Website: crate-barrel
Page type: cart
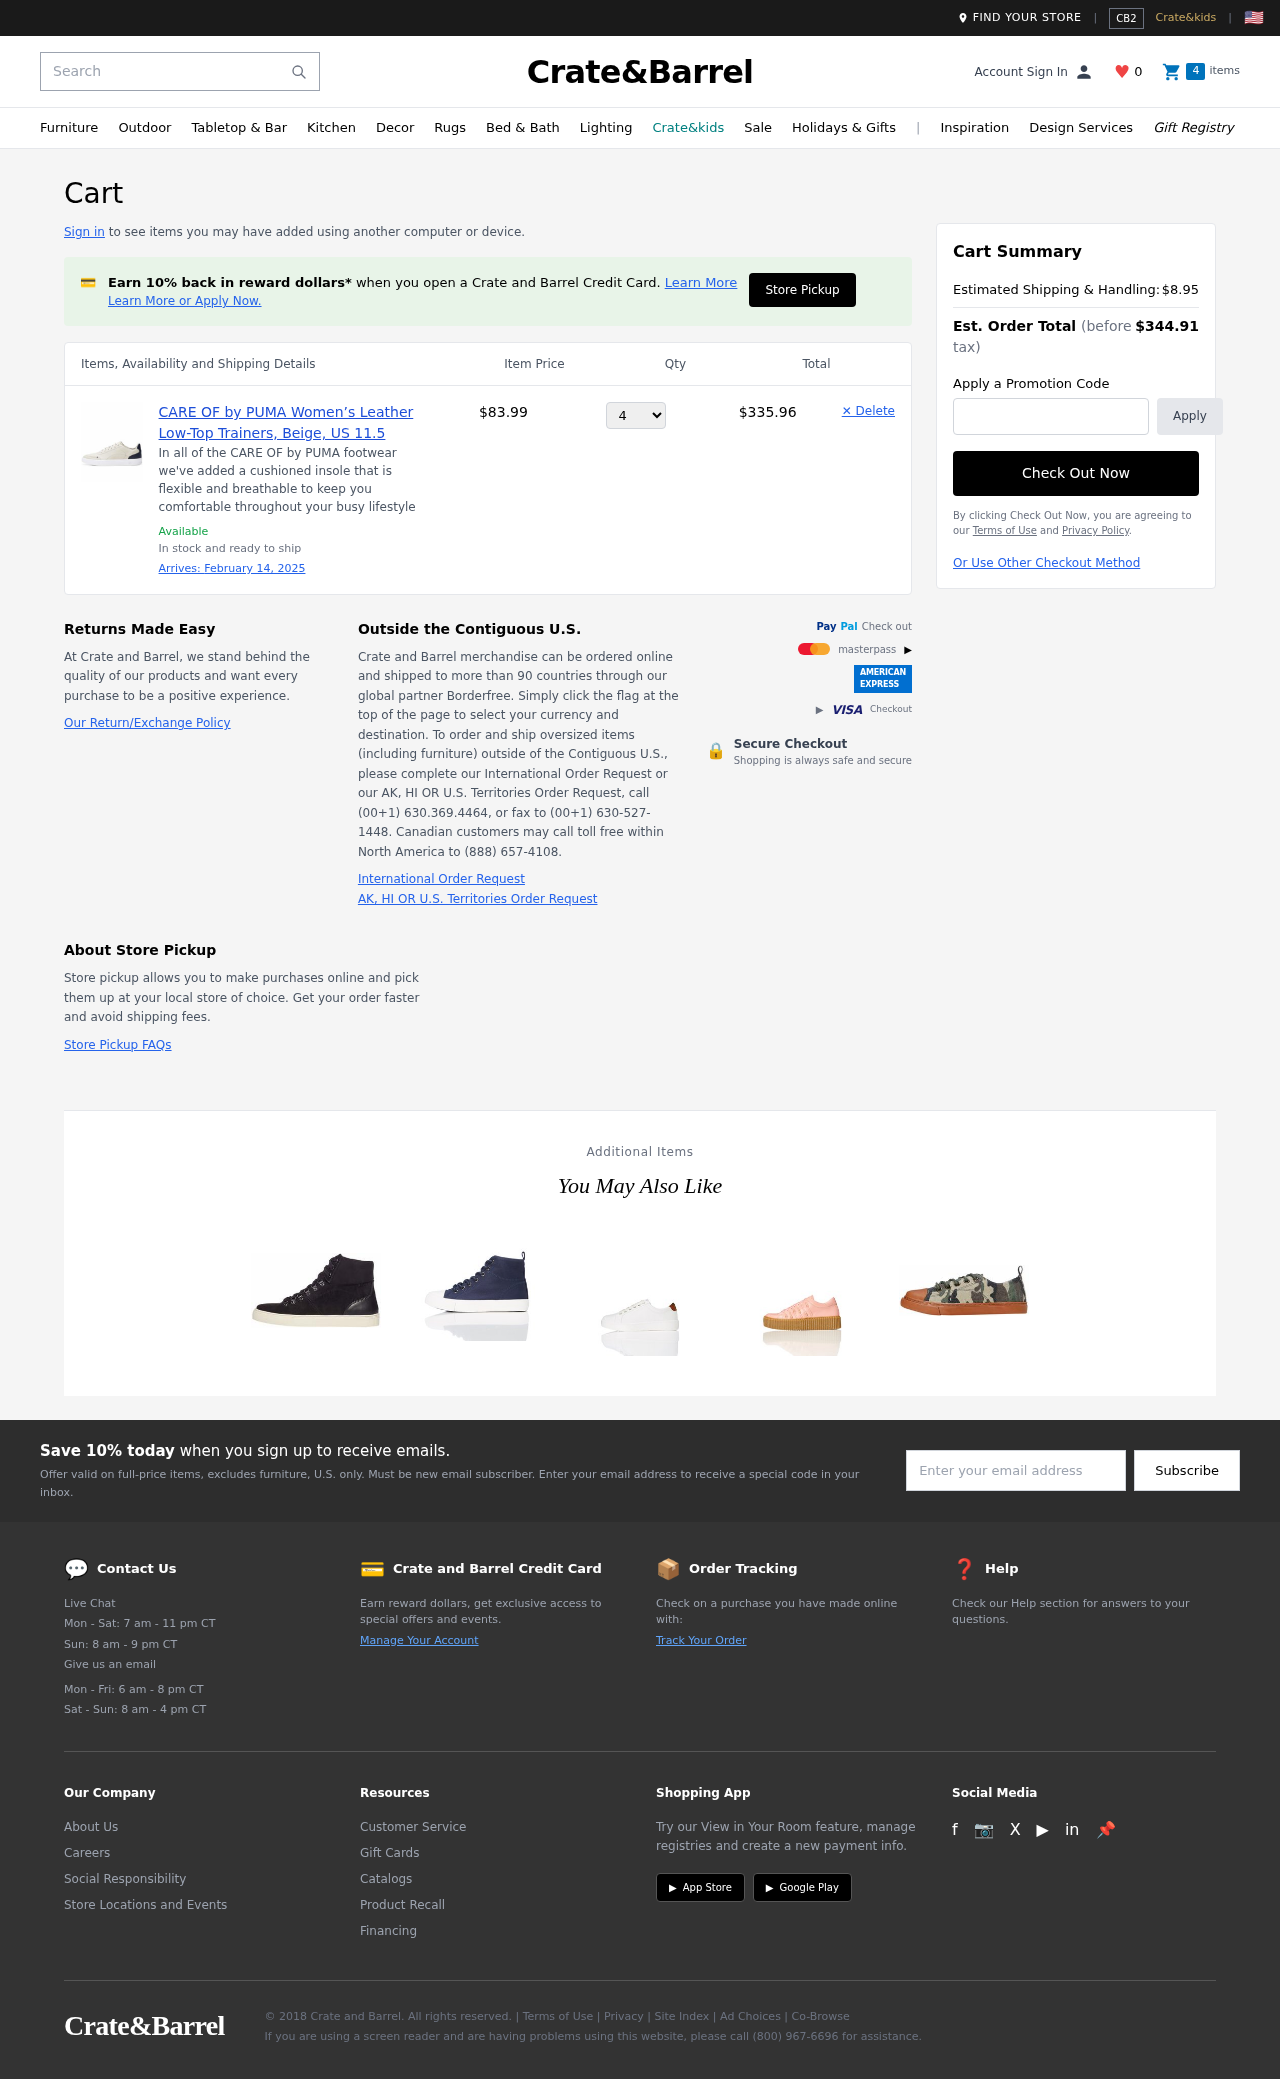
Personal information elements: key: PII_PROMO_CODE
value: OYXB63
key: PII_EMAIL
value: george.perkins@hotmail.com
Product elements: key: PRODUCT1_DESC
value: In all of the CARE OF by PUMA footwear we've added a cushioned insole that is flexible and breathable to keep you comfortable throughout your busy lifestyle
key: PRODUCT1_NAME
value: CARE OF by PUMA Women’s Leather Low-Top Trainers, Beige, US 11.5
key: PRODUCT1_PRICE
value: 83.99
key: PRODUCT1_QUANTITY
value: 4
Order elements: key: ORDER_DELIVERY_DATE
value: February 14, 2025
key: ORDER_SUBTOTAL
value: $335.96
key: ORDER_SHIPPING_COST
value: $8.95
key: ORDER_TOTAL
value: $344.91